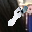
Label: 8